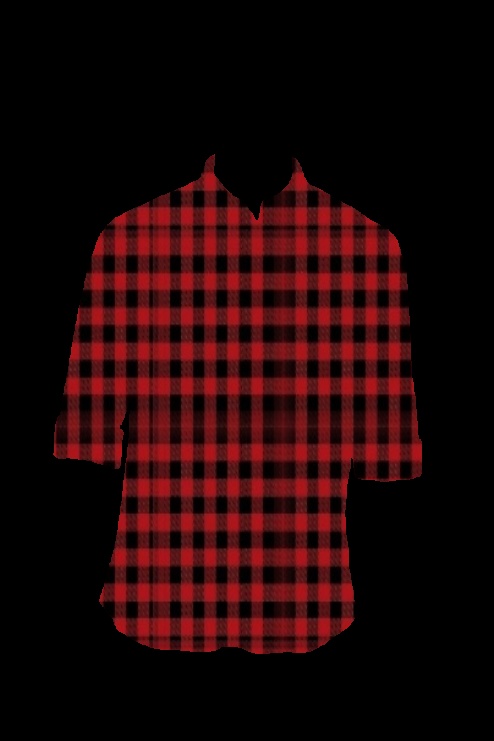
red buffalo plaid tee